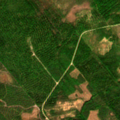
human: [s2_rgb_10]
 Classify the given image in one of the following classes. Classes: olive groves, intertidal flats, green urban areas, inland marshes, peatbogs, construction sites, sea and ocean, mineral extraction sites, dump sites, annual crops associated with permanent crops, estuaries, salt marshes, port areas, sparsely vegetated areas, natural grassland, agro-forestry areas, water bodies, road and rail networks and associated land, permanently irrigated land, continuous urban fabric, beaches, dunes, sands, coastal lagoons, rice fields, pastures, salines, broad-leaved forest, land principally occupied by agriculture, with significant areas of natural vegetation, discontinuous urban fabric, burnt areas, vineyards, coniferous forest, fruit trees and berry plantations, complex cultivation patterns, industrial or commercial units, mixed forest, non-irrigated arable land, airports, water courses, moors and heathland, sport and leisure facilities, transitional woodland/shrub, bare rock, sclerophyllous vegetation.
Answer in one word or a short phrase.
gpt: mixed forest, transitional woodland/shrub